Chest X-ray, PA view. Patient: 41 years old, sex M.
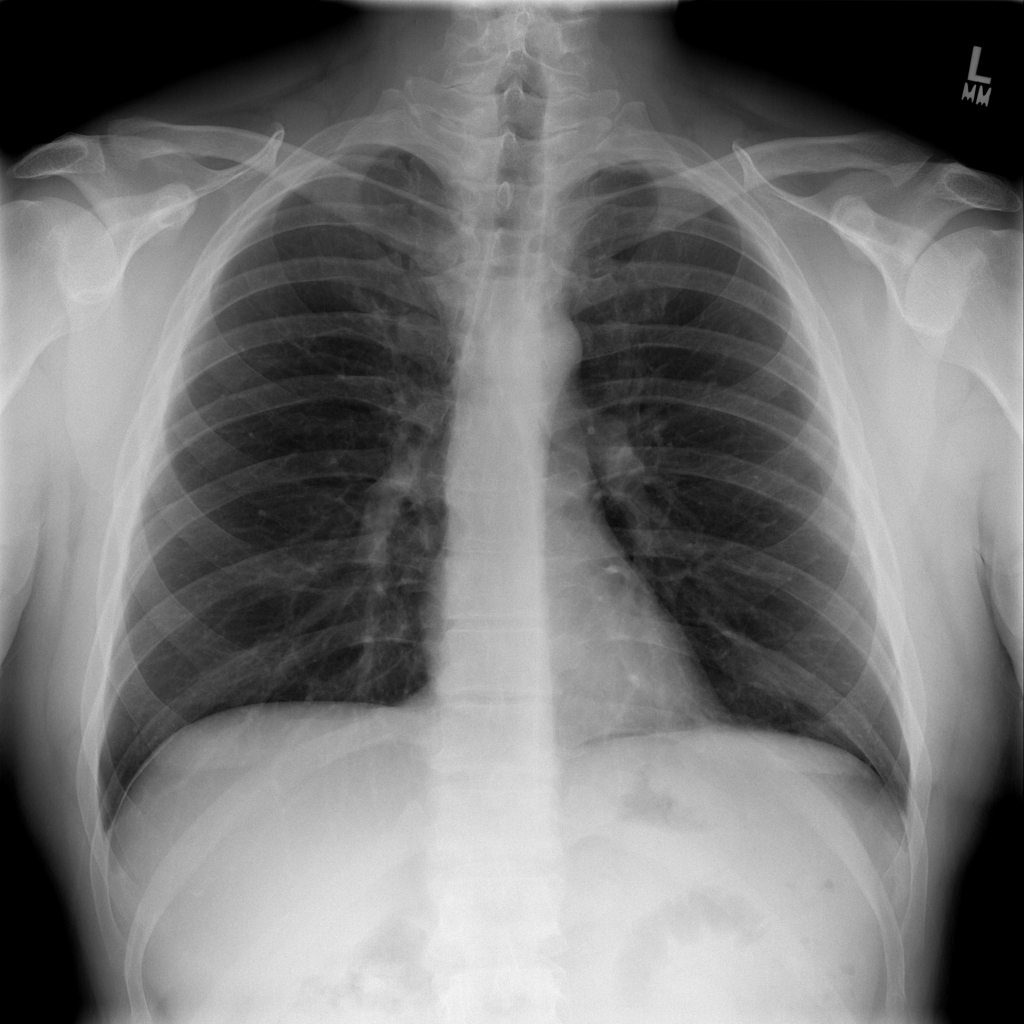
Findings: No Finding